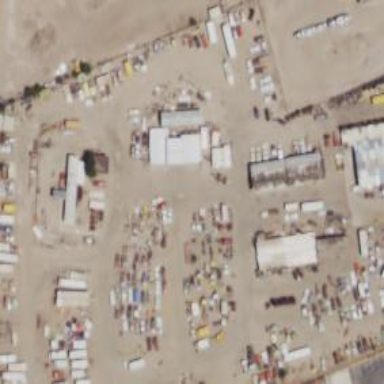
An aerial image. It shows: Scrap yard situated in industrial area.